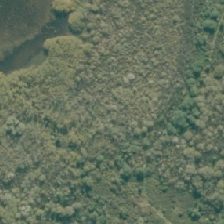
Land cover: herbaceous_freshwater_vege